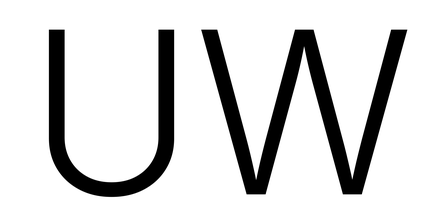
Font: Inter_Light